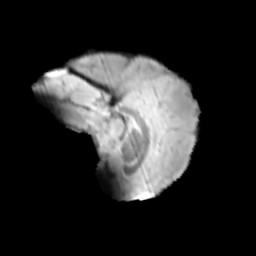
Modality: T2w
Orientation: sagittal
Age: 13
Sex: male
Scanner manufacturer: siemens
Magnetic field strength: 3 T
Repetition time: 3.8 s
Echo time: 0.07 s